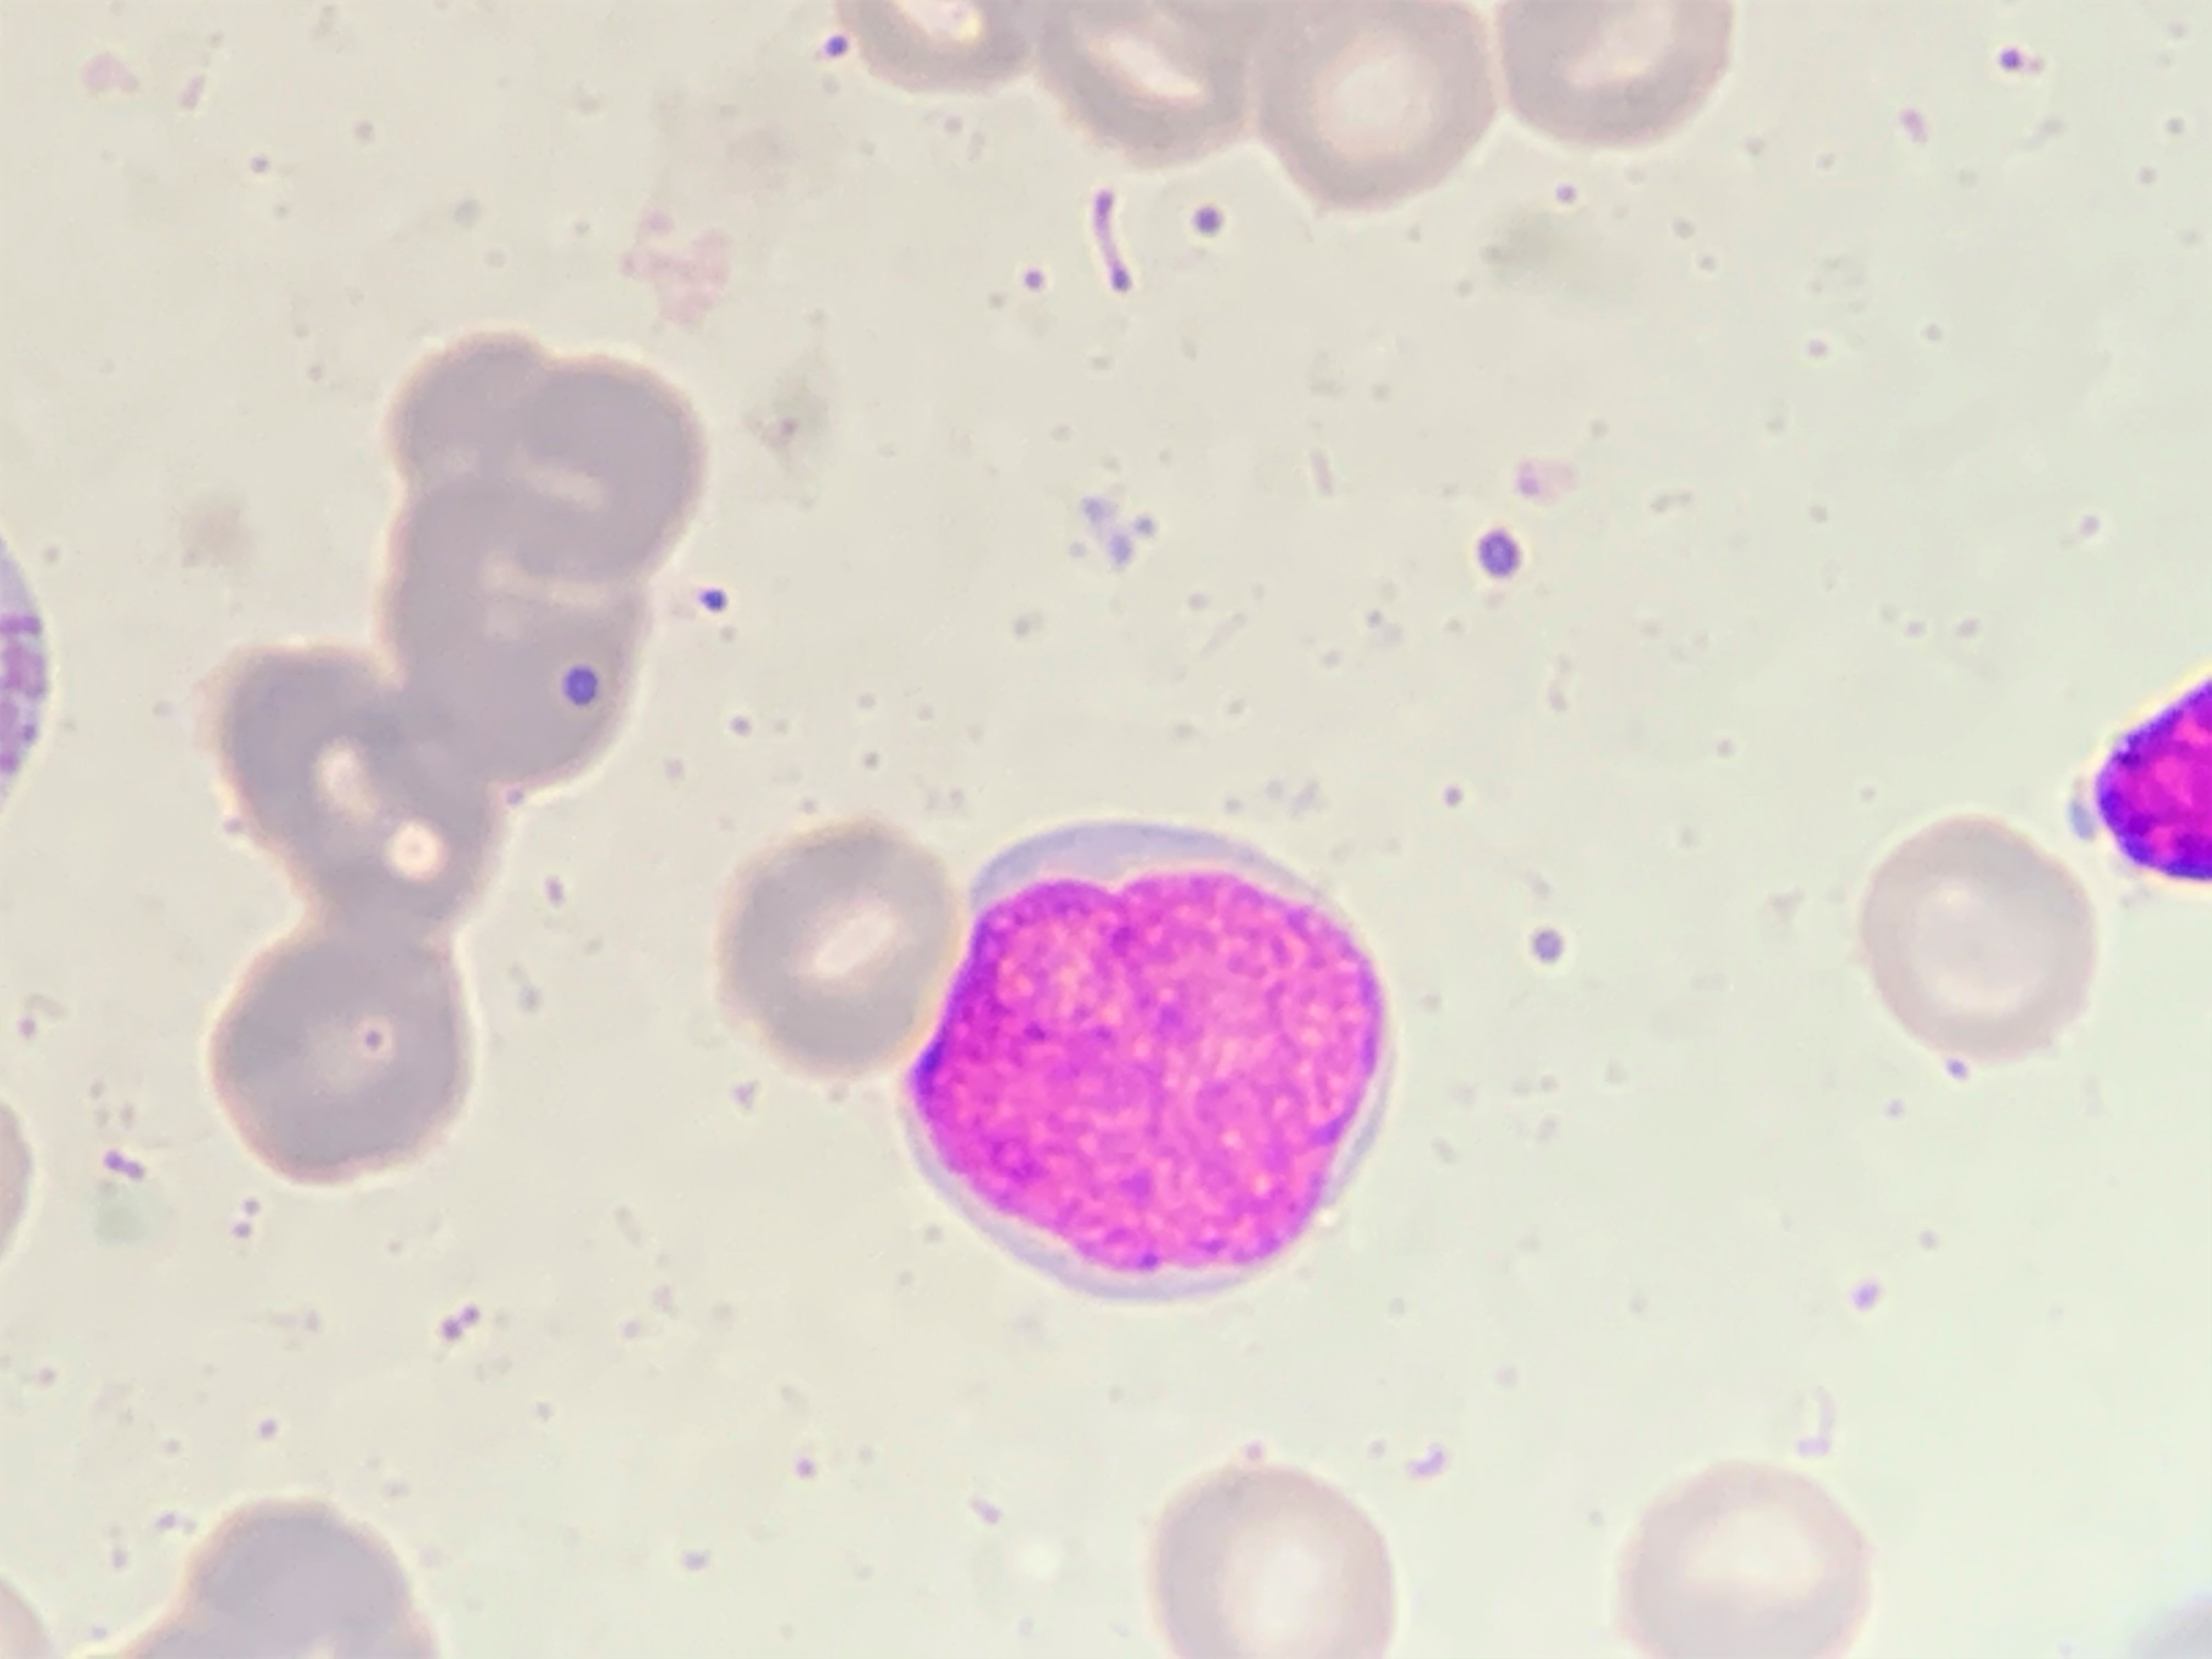
Cell type: BLAST CELLS